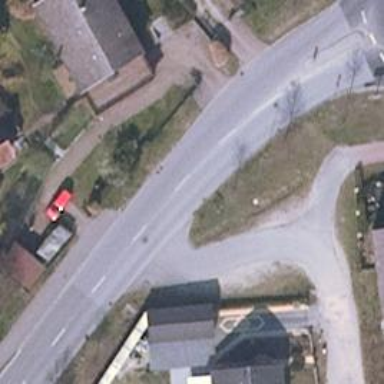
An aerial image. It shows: Secondary road with asphalt surface and separate sidewalk.